Question: I'm trying to draw a chalk outline on the body using vertex component of p5js. Below is an image showing an attempt to draw an outline on the image in question, and my current code. I am new to coding. Please use basic terms.

'''
var img;
function preload()
{
img = loadImage('scene.png');
}
function setup()
{
createCanvas(img.width,img.height);
}
function draw()
{
image(img,0,0);
stroke(255, 0, 0);
strokeWeight(3);
noFill();
// write the code to draw around the Judge's body below
beginShape();
vertex(900,800)
vertex(150,100)
vertex(400,600)
vertex(250,400)
vertex(300,200)
vertex(75,90)
endShape();
}
'''
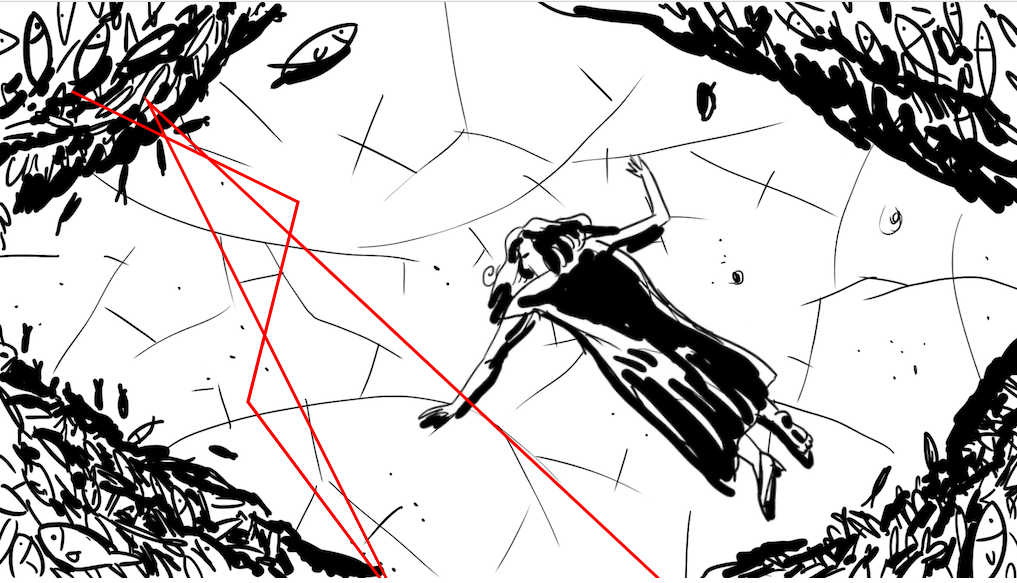
Answer: Unfortunately, you basically have to draw the outline manually with a bunch of points, just the way you've done so far (there are ways to do it automatically, but the only ones I know of require some pretty advanced techniques). Here's some code that might help you figure out where to draw the points:
'''
let vertexList = [];
let img;
function preload() {
img = loadImage("scene.png");
}
function setup() {
createCanvas(img.width, img.height);
}
function draw() {
image(img, 0, 0);
stroke(255, 0, 0);
strokeWeight(3);
noFill();
//draw the current outline
beginShape();
for (let vert of vertexList) {
vertex(vert.x, vert.y);
}
endShape();
}
function mousePressed() {
vertexList.push(createVector(mouseX, mouseY));
}
function keyPressed() {
print('beginShape();');
for (let vert of vertexList) {
print('vertex(' + str(vert.x) + ', ' + str(vert.y) + ');');
}
print('endShape();');
}
'''
Instructions: click at all the points you want to draw, then press any key. The desired code will print to the console, so just copy that and paste it into your code (replace your current 'beginShape();...endShape();').
There is usually a keyboard shortcut to adjust indentation if that bothers you. In the web editor it's Ctrl + Shift + f.